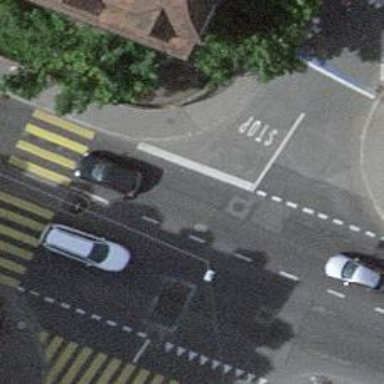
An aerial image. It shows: Kerb barrier.